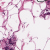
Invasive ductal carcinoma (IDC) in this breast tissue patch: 0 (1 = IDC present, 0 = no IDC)